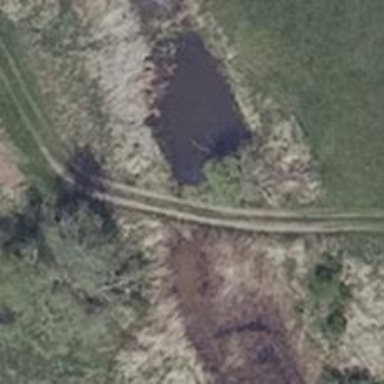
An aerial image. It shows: Track with grade 3 tracktype.